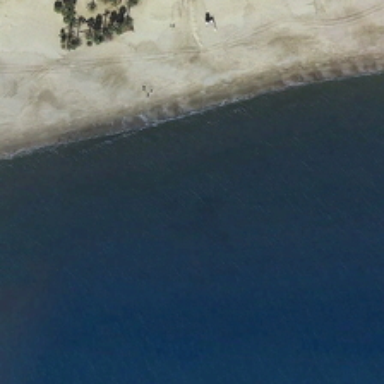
Sea water in the wind set off layers of white spray .